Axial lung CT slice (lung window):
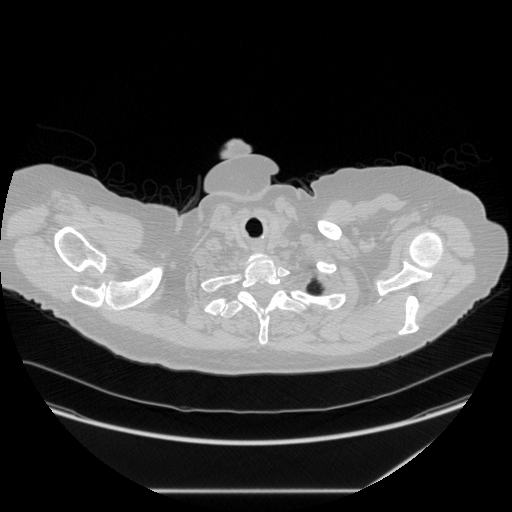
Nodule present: no